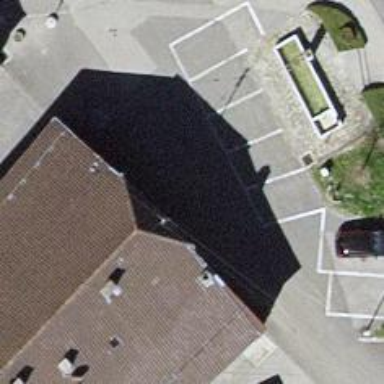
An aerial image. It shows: Asphalt parking lot.